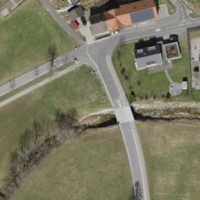
EUNIS habitat code: 55
Species observed at this site:
Matricaria discoidea